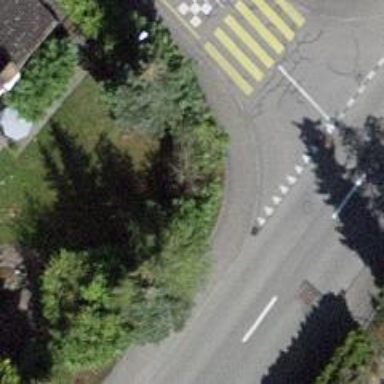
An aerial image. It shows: Asphalt sidewalk along the footway.